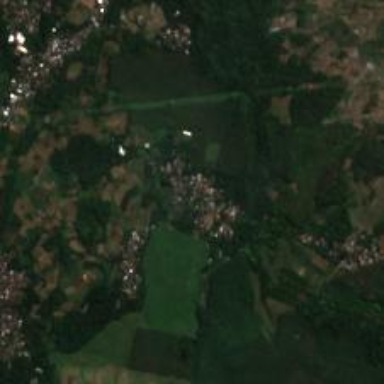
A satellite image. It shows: Village.